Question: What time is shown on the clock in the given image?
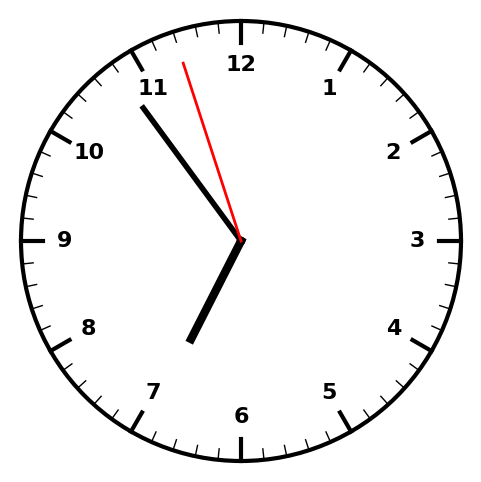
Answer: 06:53:57